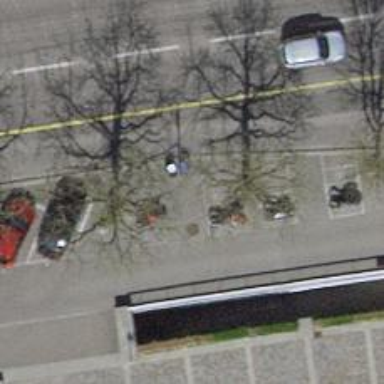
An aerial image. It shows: Avenue lined with trees.